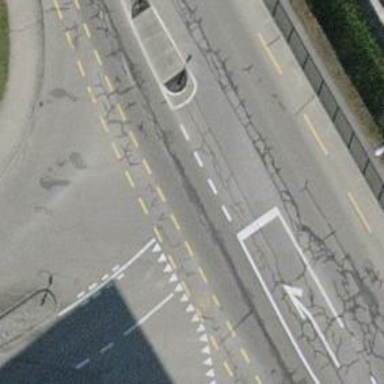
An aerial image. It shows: Road with "give way" sign.